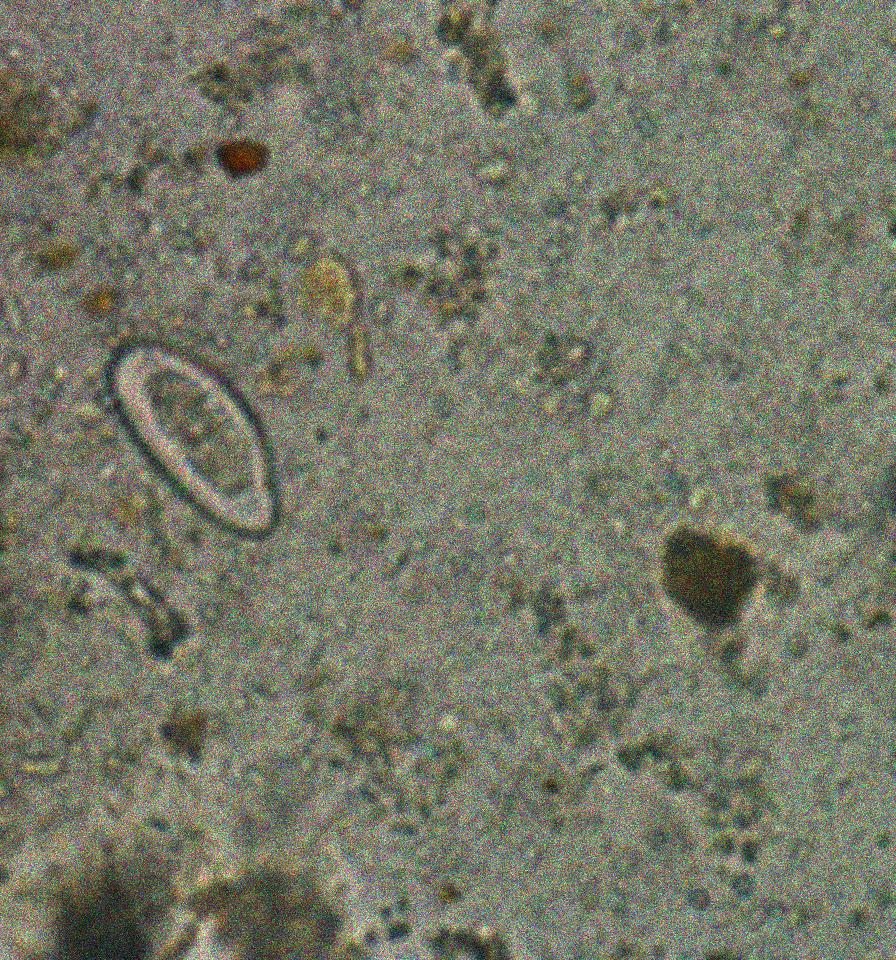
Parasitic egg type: Enterobius vermicularis